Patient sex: M
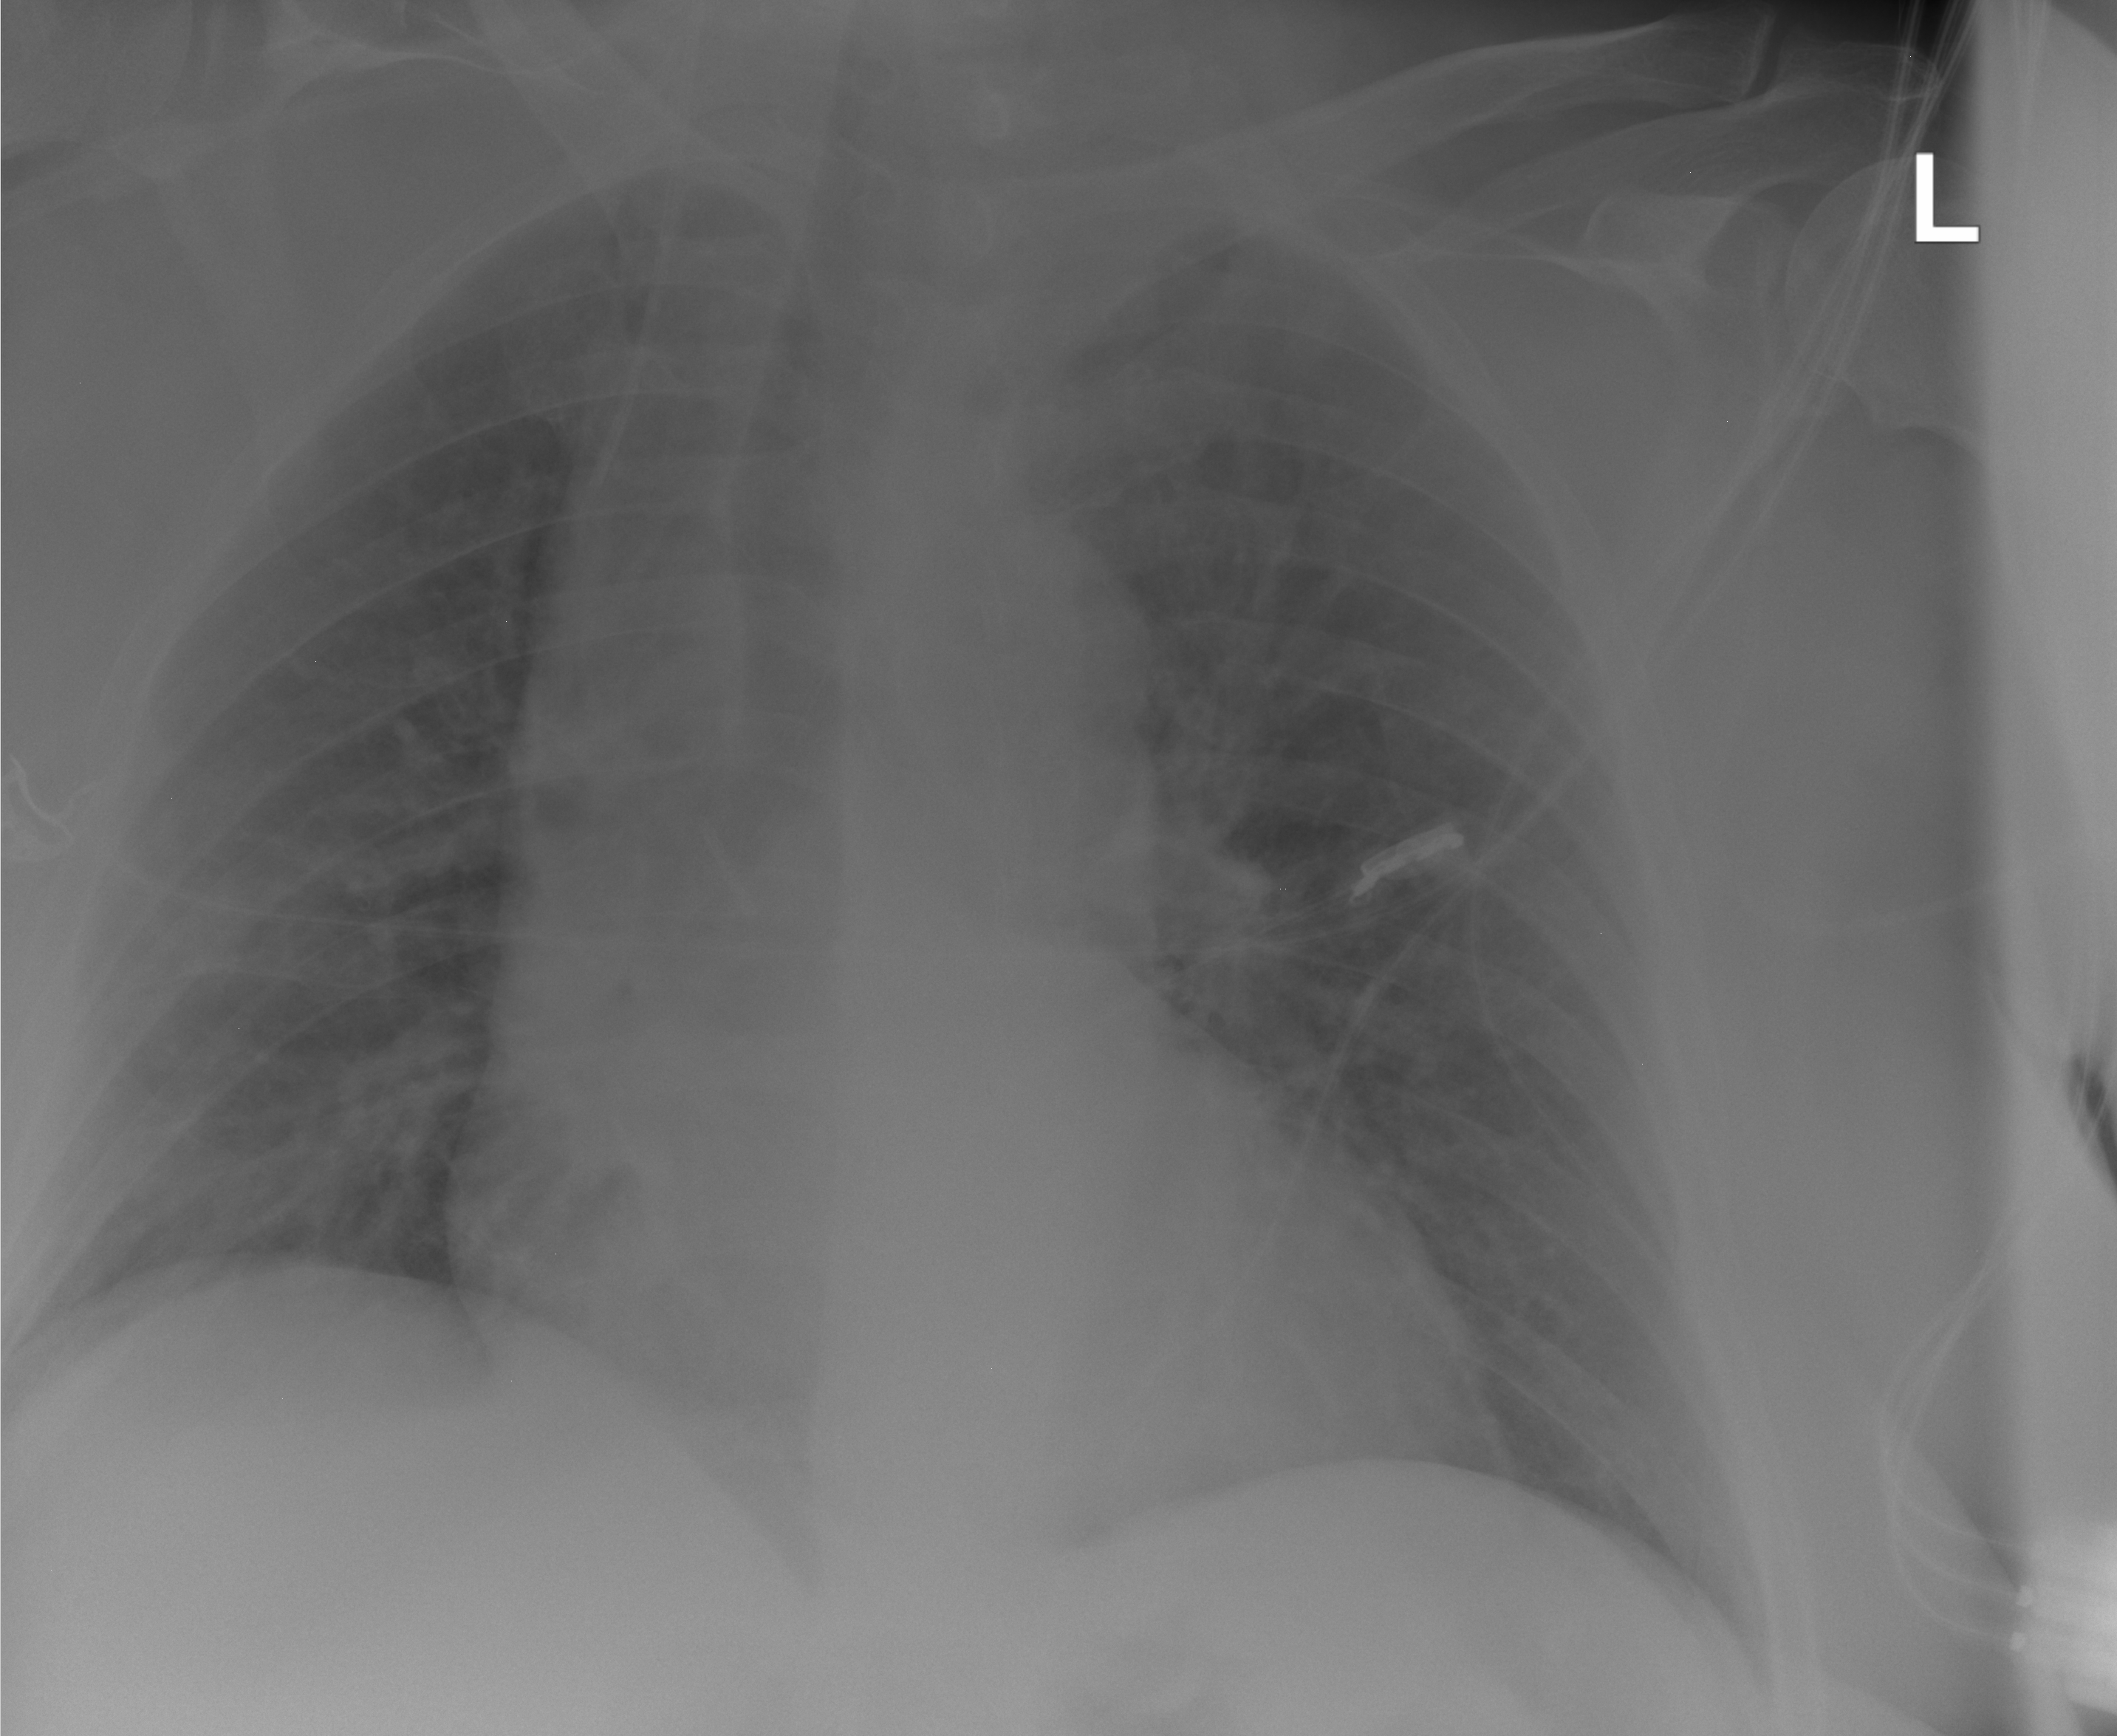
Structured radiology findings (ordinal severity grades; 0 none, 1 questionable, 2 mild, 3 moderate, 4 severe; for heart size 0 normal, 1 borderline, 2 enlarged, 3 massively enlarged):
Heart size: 0
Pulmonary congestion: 2
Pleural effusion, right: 0
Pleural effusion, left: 0
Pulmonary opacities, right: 0
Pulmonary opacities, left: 0
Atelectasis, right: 0
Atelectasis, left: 0